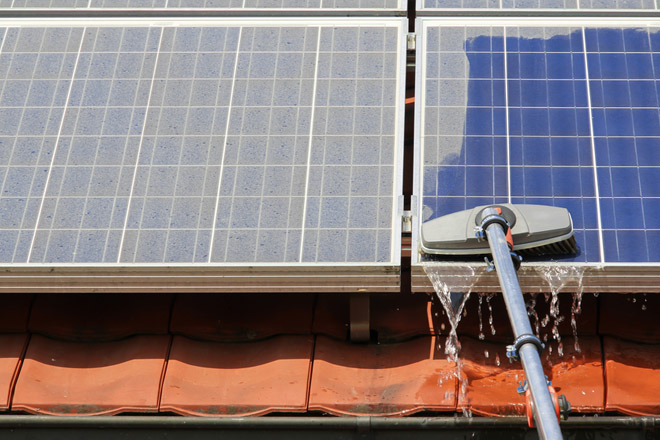
Label: Dusty